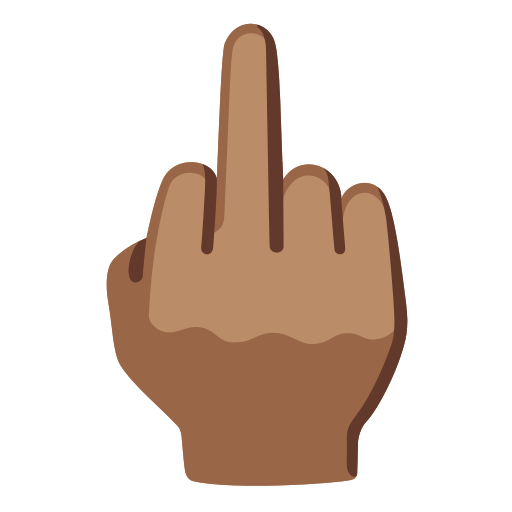
Emoji: 🖕🏽